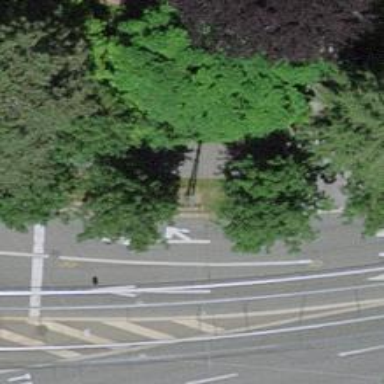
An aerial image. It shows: Tree-lined avenue.